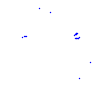
Particle: proton